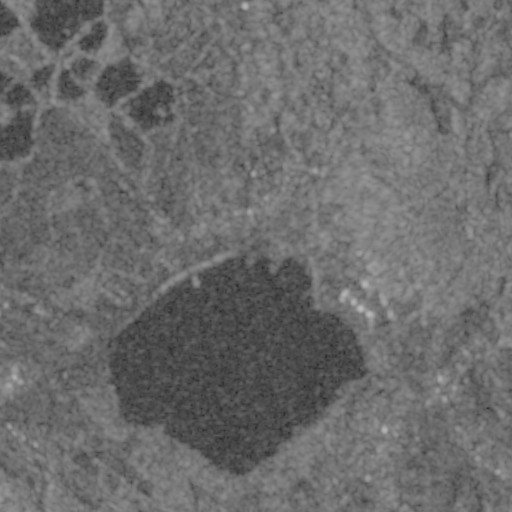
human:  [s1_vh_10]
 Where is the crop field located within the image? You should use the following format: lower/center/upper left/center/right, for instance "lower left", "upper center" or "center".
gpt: The crop field is located in the lower left of the image.
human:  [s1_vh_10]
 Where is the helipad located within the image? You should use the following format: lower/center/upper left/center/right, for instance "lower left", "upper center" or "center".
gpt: The helipad is located in the center of the image.
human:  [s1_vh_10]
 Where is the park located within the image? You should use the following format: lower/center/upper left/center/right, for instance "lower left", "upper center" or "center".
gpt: The park is located in the lower right of the image.
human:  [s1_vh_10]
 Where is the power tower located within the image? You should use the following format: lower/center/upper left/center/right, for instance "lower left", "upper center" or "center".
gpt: The power tower is located in the upper right of the image.
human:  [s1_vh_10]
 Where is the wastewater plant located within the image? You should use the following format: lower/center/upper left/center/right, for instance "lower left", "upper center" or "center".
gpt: The wastewater plant is located in the center left of the image.
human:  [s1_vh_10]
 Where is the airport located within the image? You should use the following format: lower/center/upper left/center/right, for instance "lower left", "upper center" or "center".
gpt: There is no airport in the image.

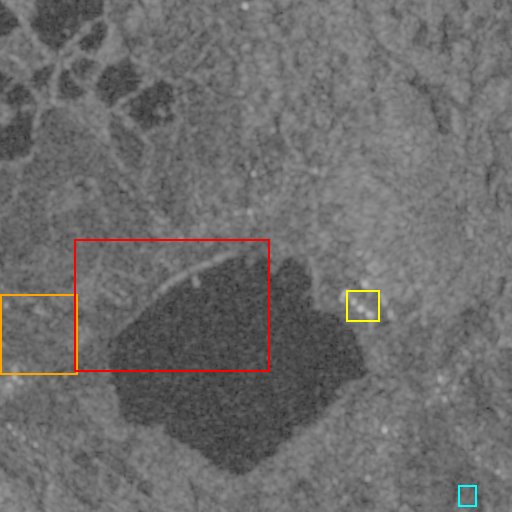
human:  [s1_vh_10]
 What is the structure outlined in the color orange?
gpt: The structure outlined in orange is a crop field.
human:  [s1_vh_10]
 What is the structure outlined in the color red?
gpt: The structure outlined in red is a dam.
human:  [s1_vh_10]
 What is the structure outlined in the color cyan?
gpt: The structure outlined in cyan is a park.
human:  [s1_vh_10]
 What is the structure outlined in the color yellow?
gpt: The structure outlined in yellow is a parking lot.
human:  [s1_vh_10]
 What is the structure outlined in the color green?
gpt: There is no green outline.